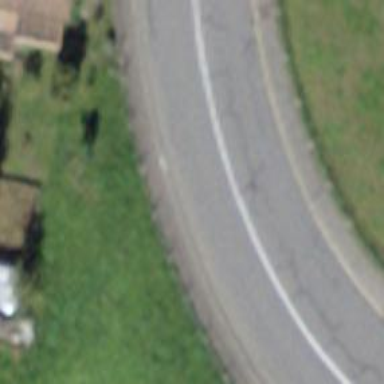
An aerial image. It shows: Asphalt road classified as primary highway.